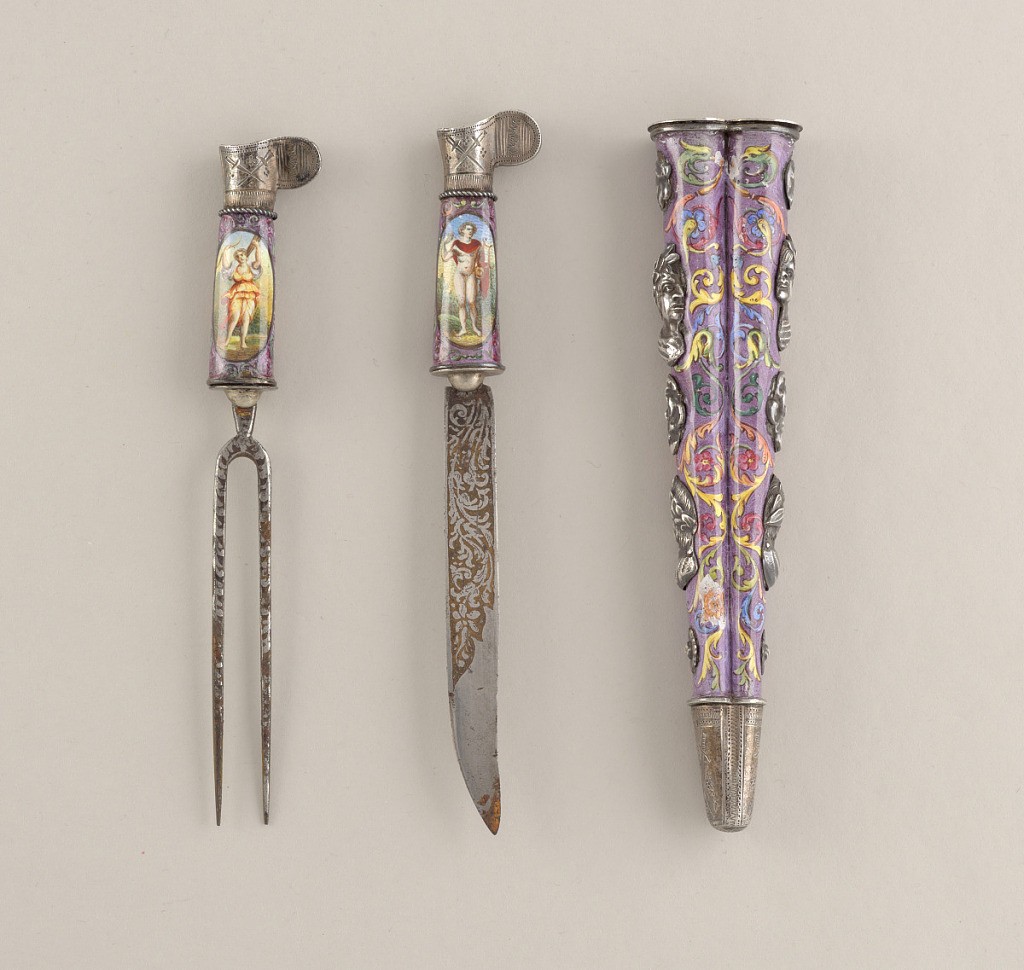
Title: Fork
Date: ca. 1680
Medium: silver, enamel
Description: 1985-103-63-a: Tapered sheath, light purple enamel with multi-col...;     1985-103-63-b: Blade straight-sided, the upper edge tapering towa...;     1985-103-63-c: Fork with two-pointed tines. Handle enameled, oval...